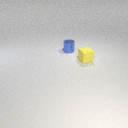
small blue metal cylinder to the left of small yellow rubber cube